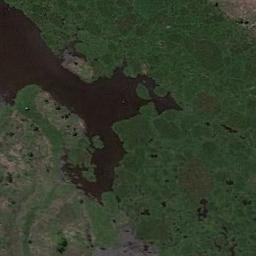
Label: wetland